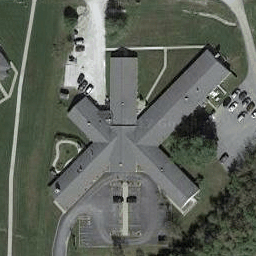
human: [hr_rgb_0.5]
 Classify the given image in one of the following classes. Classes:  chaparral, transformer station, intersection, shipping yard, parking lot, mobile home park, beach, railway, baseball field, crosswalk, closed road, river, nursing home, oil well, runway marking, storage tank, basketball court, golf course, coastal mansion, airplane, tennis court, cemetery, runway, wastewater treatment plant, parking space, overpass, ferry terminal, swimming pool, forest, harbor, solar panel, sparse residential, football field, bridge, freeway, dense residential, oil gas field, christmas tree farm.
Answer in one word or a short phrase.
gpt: nursing home